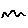
Label: zigzag